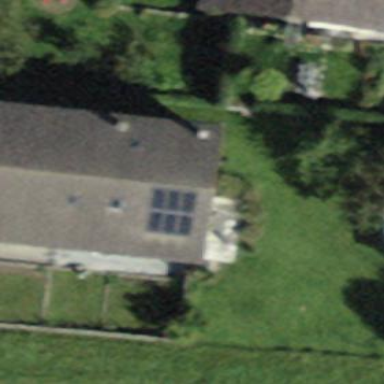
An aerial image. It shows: Gabled roofed house.